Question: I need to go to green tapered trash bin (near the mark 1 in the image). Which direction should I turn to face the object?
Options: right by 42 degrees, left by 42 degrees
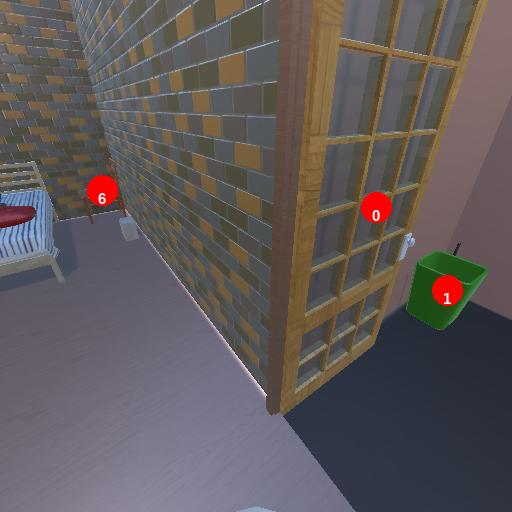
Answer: right by 42 degrees